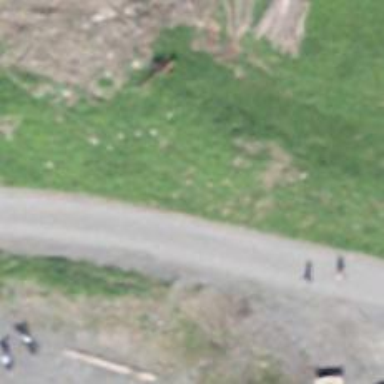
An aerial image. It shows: Bench.